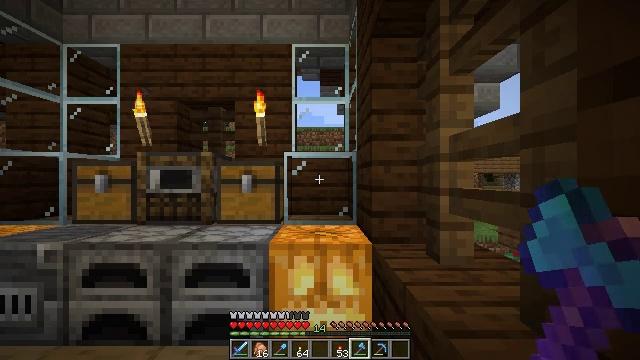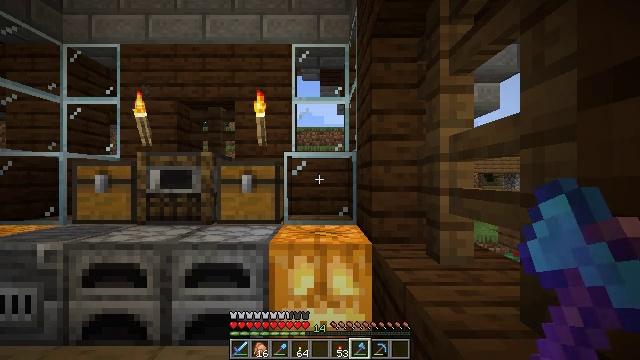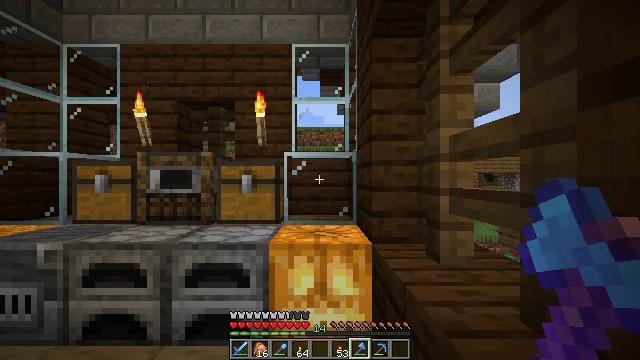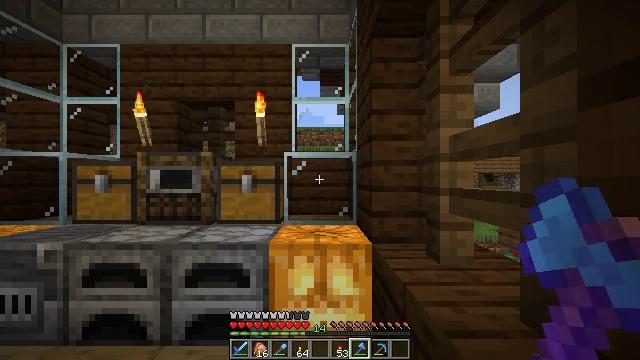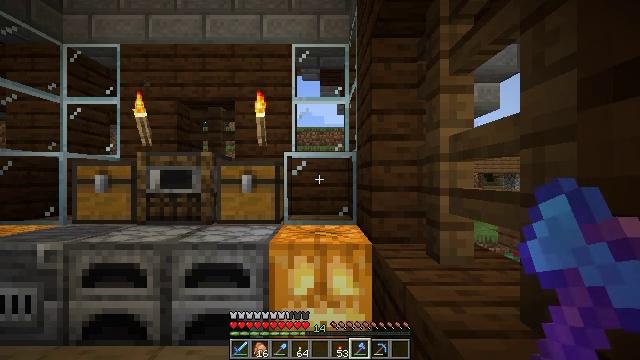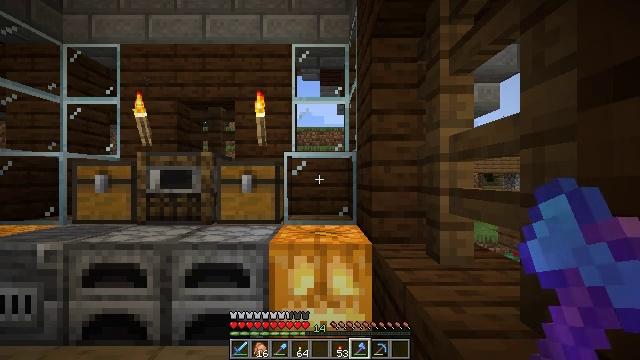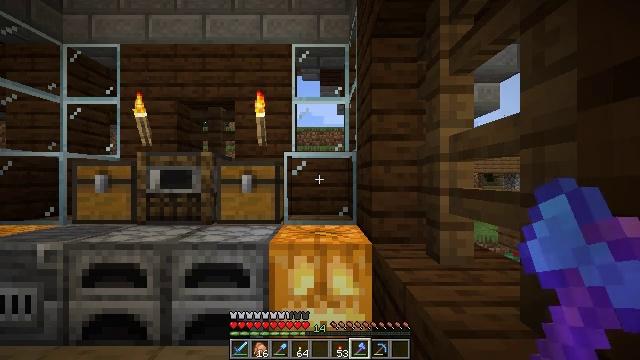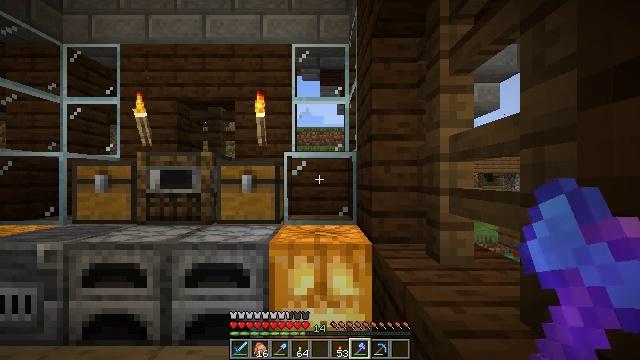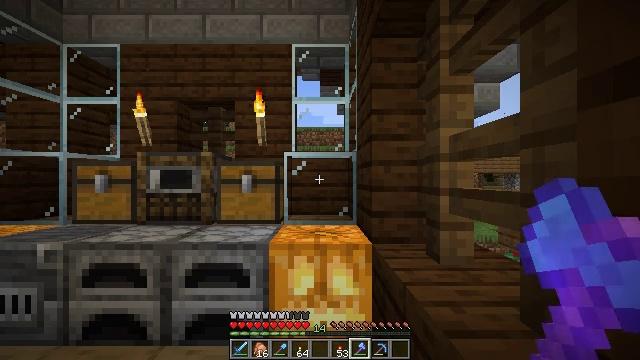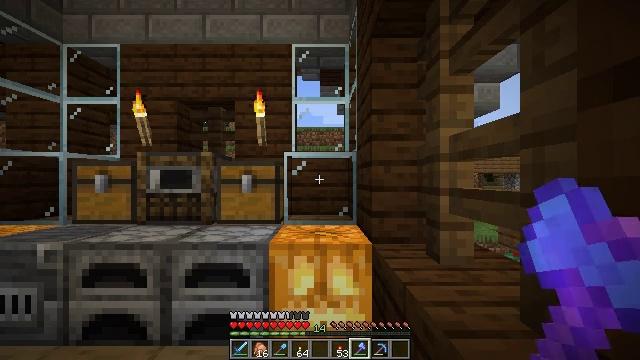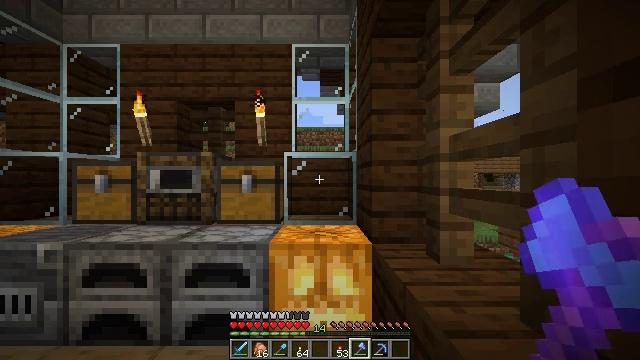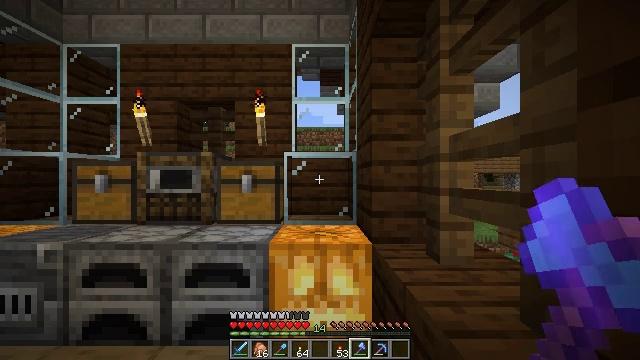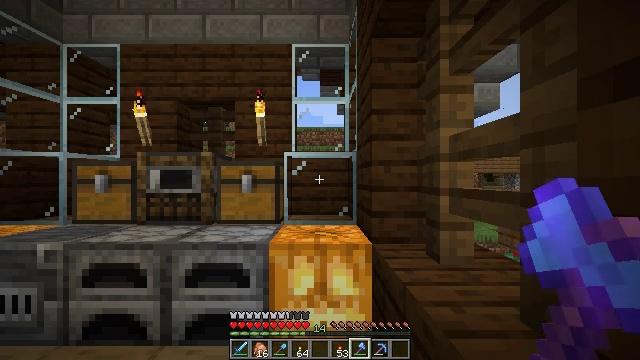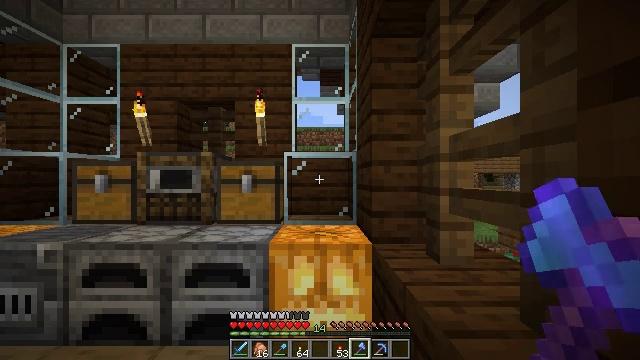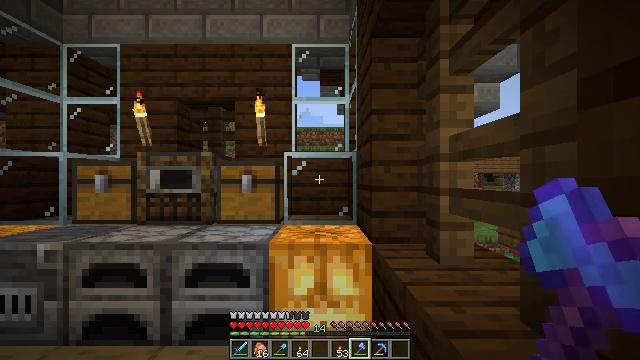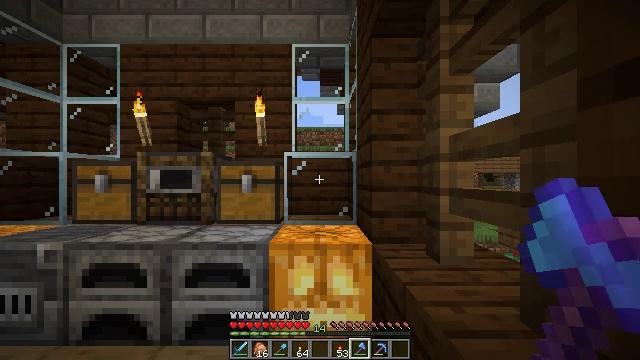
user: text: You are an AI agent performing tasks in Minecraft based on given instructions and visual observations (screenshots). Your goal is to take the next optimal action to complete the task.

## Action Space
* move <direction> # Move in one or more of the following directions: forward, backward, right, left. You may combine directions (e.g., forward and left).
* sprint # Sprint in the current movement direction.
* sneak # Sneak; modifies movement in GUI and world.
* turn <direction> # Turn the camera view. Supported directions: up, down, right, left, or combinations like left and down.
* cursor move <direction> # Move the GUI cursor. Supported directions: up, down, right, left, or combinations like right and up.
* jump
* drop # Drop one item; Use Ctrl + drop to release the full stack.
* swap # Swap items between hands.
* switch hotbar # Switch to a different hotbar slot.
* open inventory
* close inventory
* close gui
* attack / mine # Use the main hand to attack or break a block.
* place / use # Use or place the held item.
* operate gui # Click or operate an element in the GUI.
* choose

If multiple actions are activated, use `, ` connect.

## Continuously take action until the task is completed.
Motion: motion action
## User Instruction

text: Open a crafting table and make a brown bed.
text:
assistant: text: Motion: no_op
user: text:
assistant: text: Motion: no_op
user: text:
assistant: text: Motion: no_op
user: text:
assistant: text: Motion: no_op
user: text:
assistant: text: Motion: no_op
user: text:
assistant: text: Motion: no_op
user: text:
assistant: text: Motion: no_op
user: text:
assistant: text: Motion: no_op
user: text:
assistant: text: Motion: no_op
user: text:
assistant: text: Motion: no_op
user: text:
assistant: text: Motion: no_op
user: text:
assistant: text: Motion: no_op
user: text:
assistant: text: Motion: no_op
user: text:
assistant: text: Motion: no_op
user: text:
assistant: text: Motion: no_op
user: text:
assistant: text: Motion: no_op
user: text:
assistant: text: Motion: no_op
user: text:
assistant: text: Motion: no_op
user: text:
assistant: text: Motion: no_op
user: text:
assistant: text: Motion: no_op
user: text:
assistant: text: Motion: no_op
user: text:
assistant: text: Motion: no_op
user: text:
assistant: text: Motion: no_op
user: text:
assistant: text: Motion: no_op
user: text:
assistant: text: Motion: no_op
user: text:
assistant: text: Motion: no_op
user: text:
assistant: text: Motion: no_op
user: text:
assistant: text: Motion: no_op
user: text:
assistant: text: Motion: no_op
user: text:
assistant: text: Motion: no_op